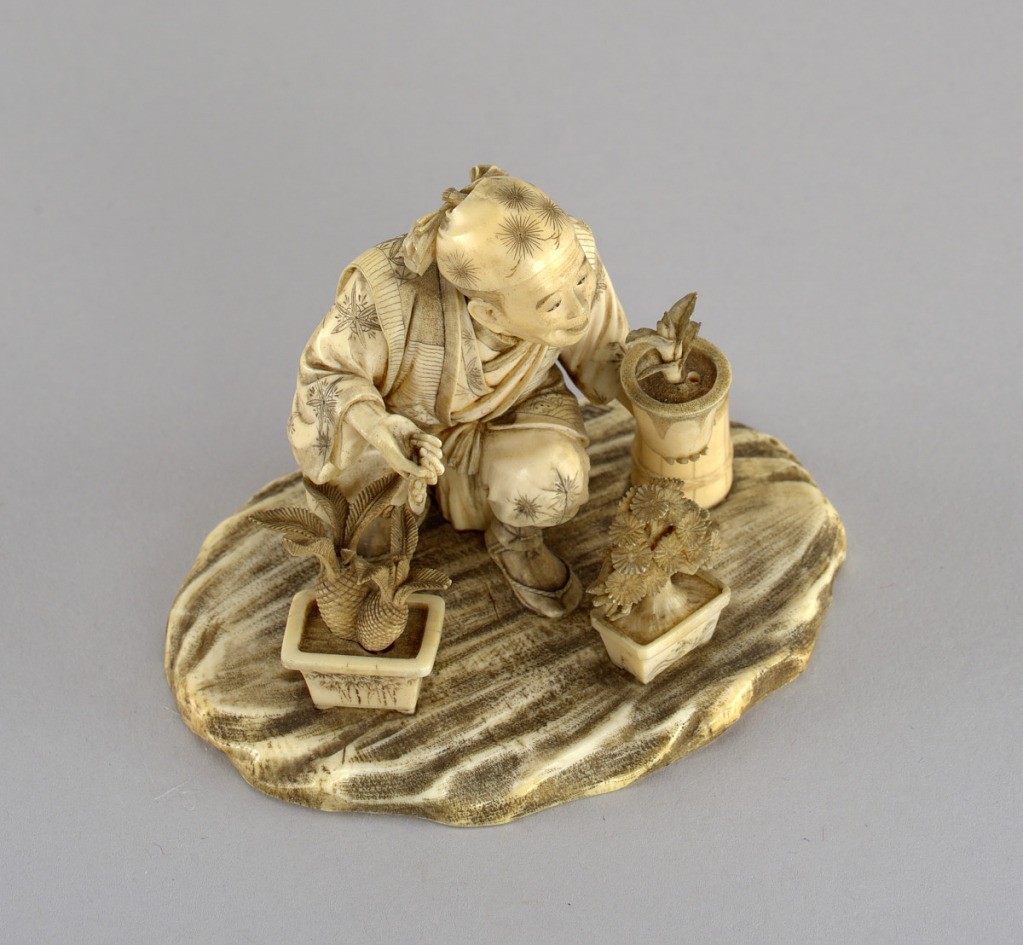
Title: Figure
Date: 19th century
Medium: ivory
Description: Men with bonsai trees